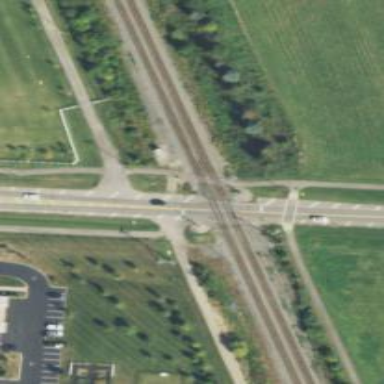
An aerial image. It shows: Level crossing with lights on the railway.